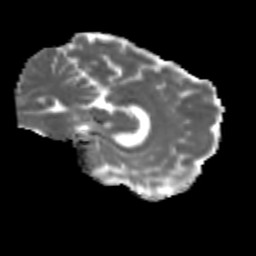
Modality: MD
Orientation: sagittal
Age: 28
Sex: female
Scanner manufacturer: siemens
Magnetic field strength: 3 T
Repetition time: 3.5 s
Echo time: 0.113 s